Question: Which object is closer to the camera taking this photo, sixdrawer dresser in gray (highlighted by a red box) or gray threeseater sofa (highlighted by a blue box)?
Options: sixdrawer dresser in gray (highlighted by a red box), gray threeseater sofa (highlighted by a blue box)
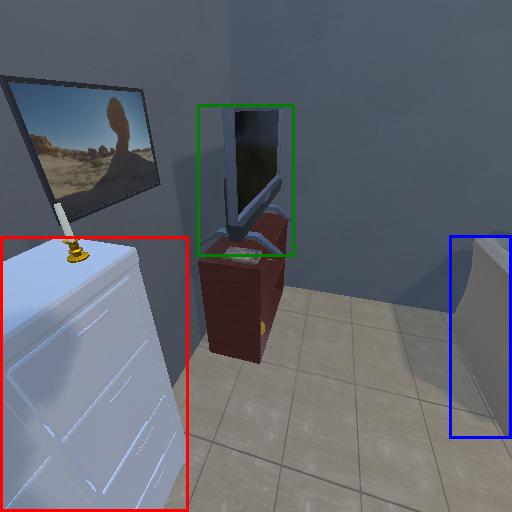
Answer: sixdrawer dresser in gray (highlighted by a red box)